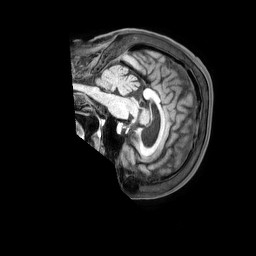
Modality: T1w
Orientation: sagittal
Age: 75
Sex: female
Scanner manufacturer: philips
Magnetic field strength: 1.5 T
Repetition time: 0.6 s
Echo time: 0.02898 s